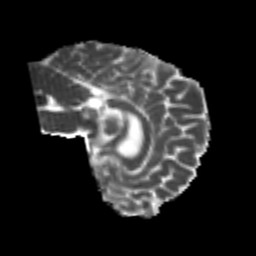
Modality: MD
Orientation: sagittal
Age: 23
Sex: female
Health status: healthy
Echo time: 0.074 s